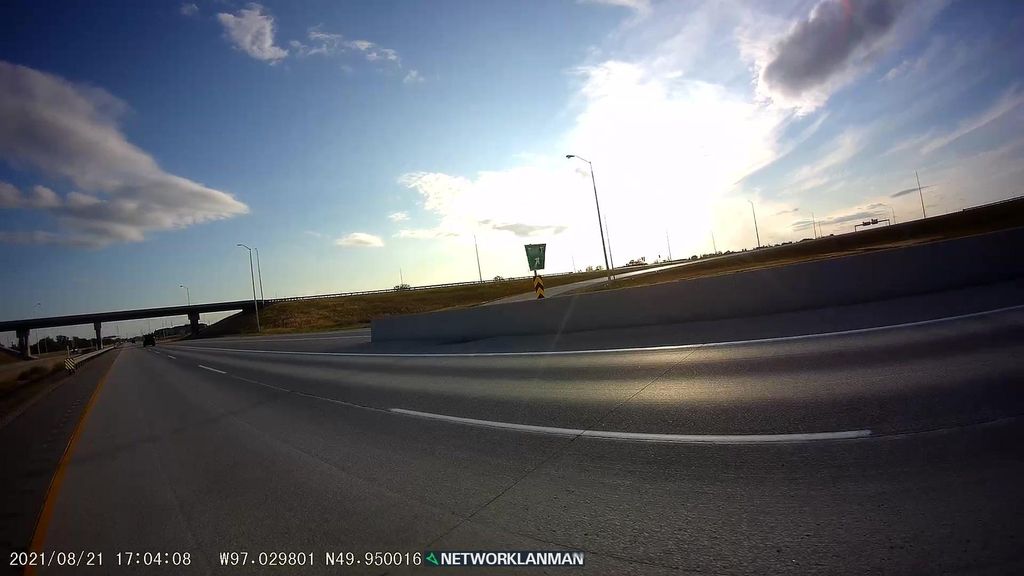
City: winnipeg